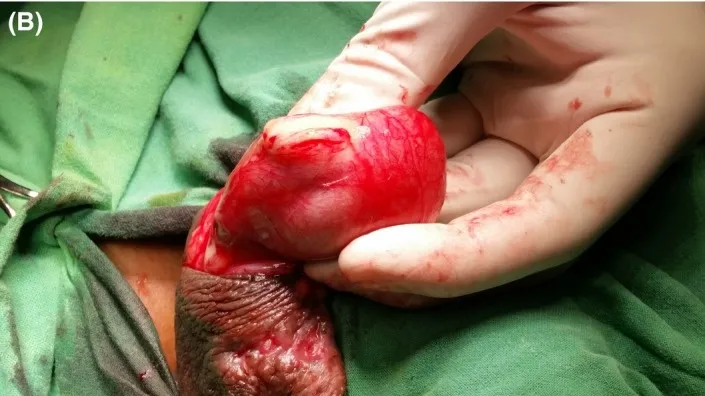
(A and B) Intraoperative findings: enlarged right epididymis which was irregular and thickened with mild enlargement of the right testis with an irregular surface lesion, favoring chronic epididymo-orchitis.
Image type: medical_photograph (other_medical_photograph)